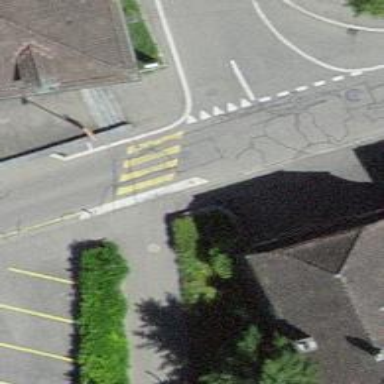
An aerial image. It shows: Uncontrolled zebra crossing on the road.